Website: bh-photo
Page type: customer-info-address
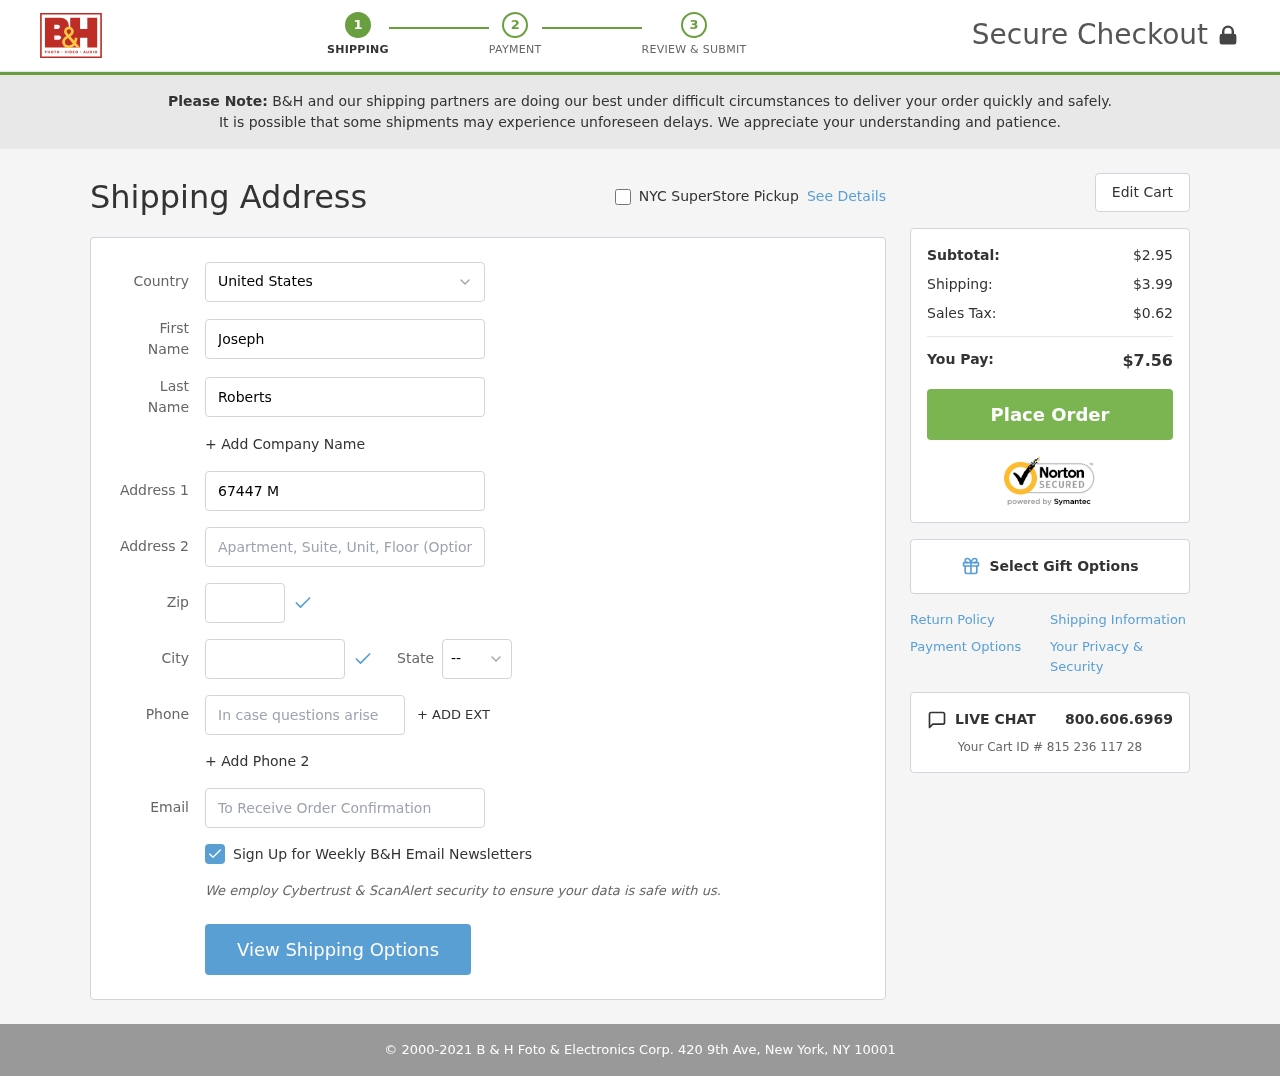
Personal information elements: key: PII_CITY
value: Brittanyfurt
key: PII_COUNTRY
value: United States
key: PII_EMAIL
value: joseph.roberts@yahoo.com
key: PII_FIRSTNAME
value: Joseph
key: PII_LASTNAME
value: Roberts
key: PII_PHONE
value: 3496994215
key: PII_POSTCODE
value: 21511
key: PII_STATE_ABBR
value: VI
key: PII_STREET
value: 67447 Moore Springs Apt. 079
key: PII_STREET2
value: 1866 Edward Plaza Suite 068
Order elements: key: ORDER_SUBTOTAL
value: $2.95
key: ORDER_SHIPPING_COST
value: $3.99
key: ORDER_TAX
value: $0.62
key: ORDER_TOTAL
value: $7.56
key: ORDER_ID
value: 815 236 117 28